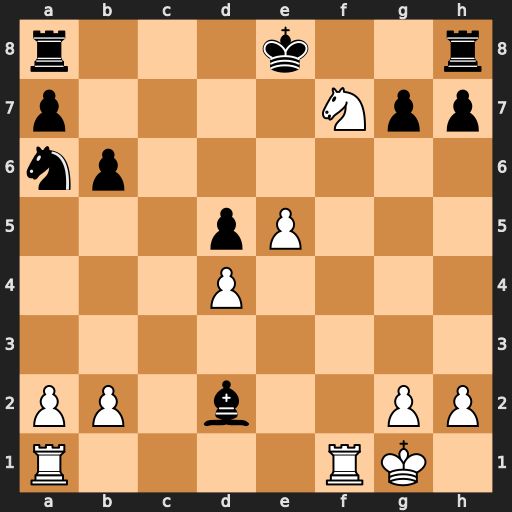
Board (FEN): r3k2r/p4Npp/np6/3pP3/3P4/8/PP1b2PP/R4RK1
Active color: w
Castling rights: kq
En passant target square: -
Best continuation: Nxh8 Be3+ Kh1